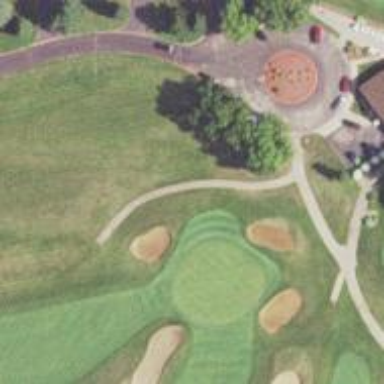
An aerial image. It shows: Service road used as golf cart path.